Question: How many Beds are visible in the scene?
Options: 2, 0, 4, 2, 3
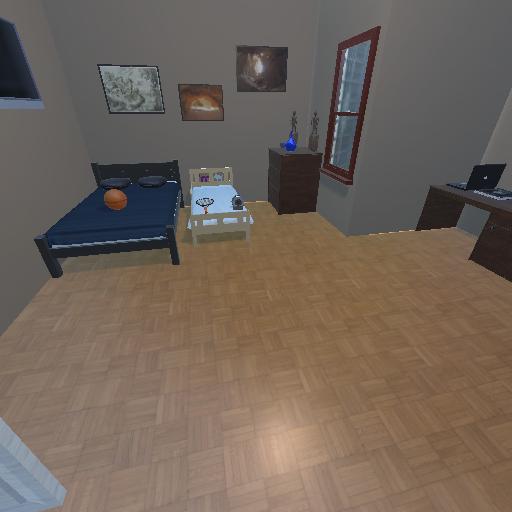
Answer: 2